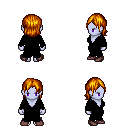
a pixel art fantasy rpg character, female body template, dark elf, purple skin, black robe, gold greaves, dark blonde long bangs hairstyle, maroon shoes, four views (front, back, left, right), 2x2 character sprite sheet, small pixel art, hard edges, no anti-aliasing